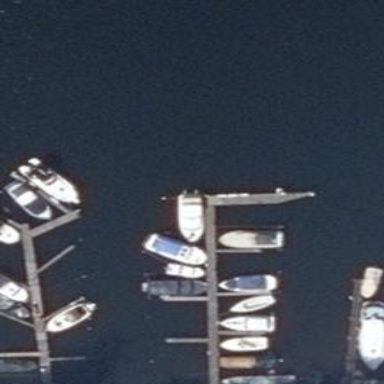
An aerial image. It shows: Man-made pier.